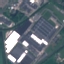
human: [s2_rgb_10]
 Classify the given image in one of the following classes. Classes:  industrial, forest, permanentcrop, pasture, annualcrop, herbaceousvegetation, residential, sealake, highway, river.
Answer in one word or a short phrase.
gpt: Industrial